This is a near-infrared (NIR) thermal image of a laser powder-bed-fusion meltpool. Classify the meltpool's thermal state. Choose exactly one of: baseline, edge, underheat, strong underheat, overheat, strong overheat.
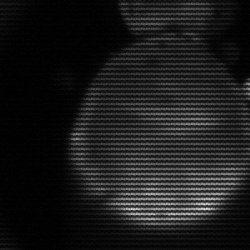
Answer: edge